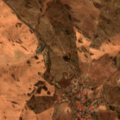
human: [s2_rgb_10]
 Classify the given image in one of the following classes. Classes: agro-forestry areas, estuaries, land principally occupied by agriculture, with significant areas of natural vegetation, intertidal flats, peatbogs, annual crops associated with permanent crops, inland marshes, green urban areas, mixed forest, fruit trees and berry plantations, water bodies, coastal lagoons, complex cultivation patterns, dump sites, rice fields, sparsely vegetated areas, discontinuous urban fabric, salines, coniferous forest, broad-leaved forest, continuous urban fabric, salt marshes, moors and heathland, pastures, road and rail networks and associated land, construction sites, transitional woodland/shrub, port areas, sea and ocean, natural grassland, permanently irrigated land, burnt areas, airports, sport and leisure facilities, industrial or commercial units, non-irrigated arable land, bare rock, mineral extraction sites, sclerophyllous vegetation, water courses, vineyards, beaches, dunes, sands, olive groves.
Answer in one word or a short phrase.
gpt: pastures, complex cultivation patterns, land principally occupied by agriculture, with significant areas of natural vegetation, transitional woodland/shrub